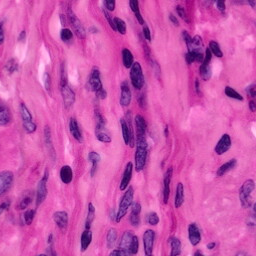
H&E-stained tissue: Pancreatic